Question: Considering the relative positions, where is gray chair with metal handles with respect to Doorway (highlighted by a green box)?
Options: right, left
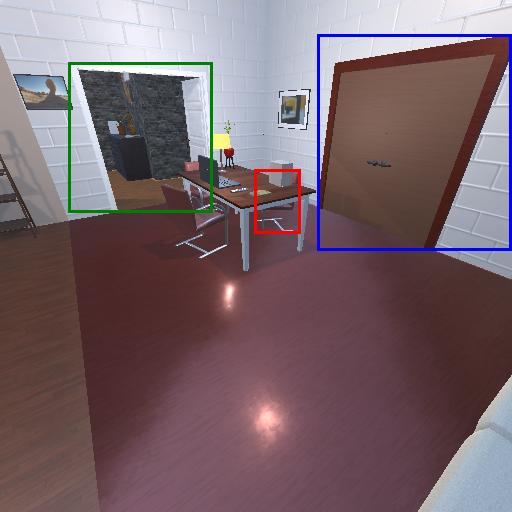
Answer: right